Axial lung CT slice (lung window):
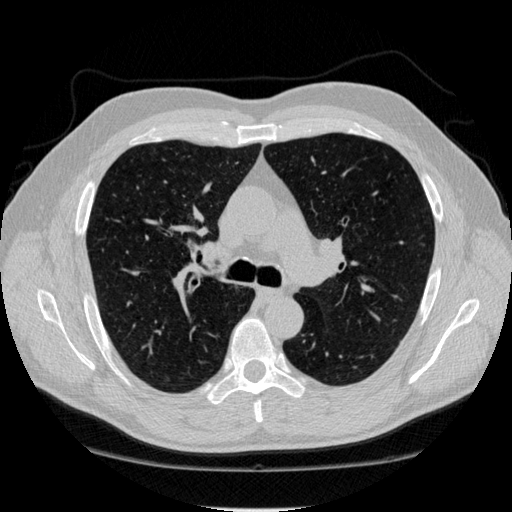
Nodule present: no